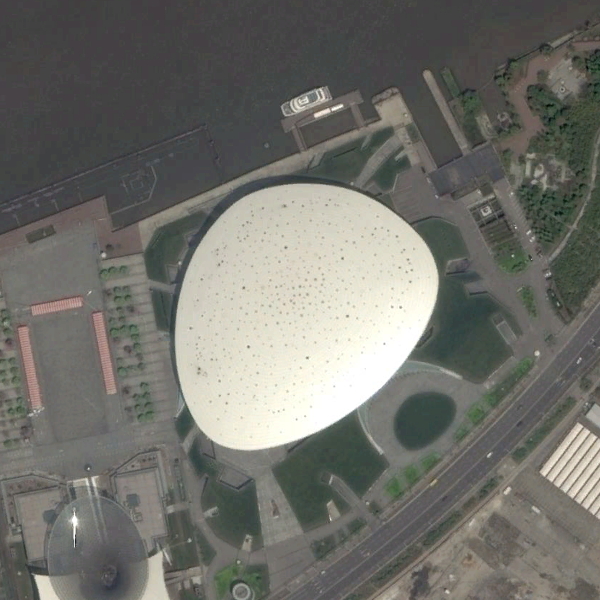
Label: Center